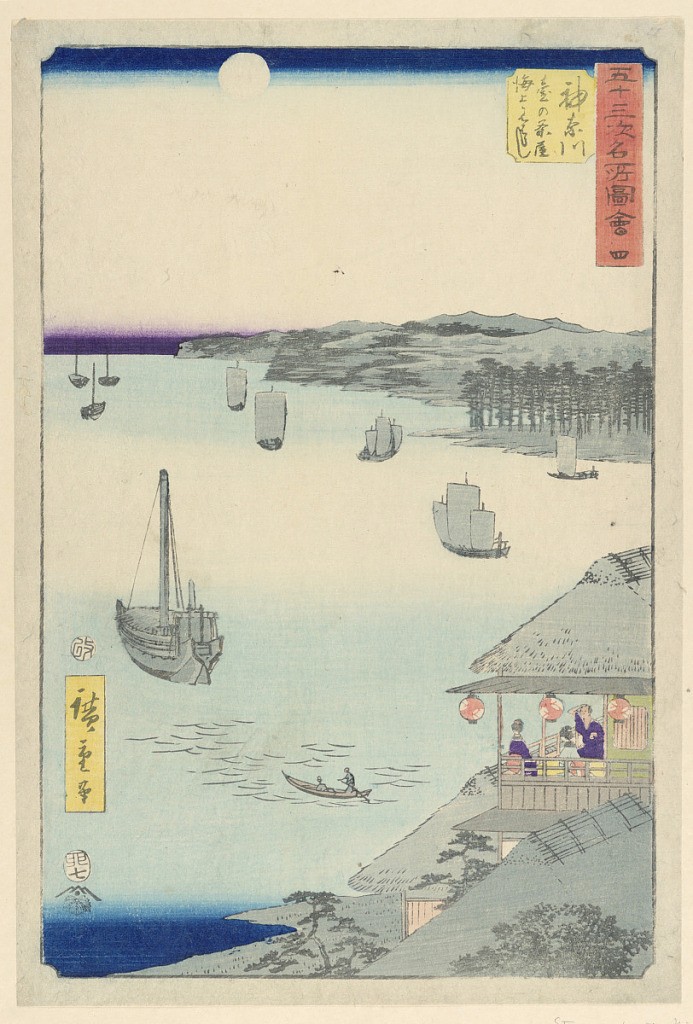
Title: View by the Sea
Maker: Ando Hiroshige, Japanese, 1797–1858
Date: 1797-1858
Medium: Woodblock print in colored ink on paper
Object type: Print
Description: This print is an overall muted scene of the sea. The ships on the water sail with ease as the moon shines light above. The otherwise muted pallet highlights the right side depicting a little restaurant. Three red lanterns and two purple figures draw our attention inwards towards the table where the two men are accompanied by a woman and are all enjoying the view.